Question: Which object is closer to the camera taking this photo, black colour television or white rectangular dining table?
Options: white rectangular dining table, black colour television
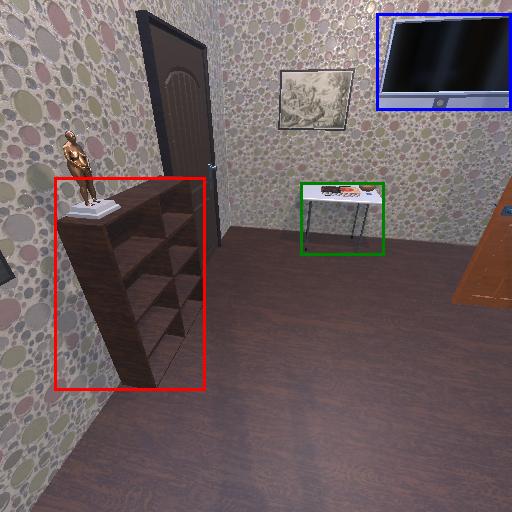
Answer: white rectangular dining table